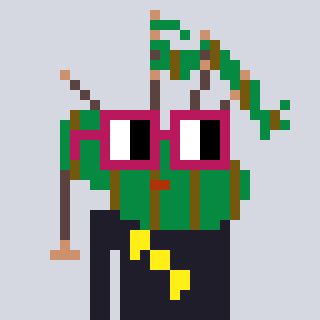
a pixel art character with square dark red glasses, a bagpipe-shaped head and a grayscale-colored body on a cool background